Field crop: maize
Growth stage: 2
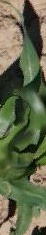
Species: maize